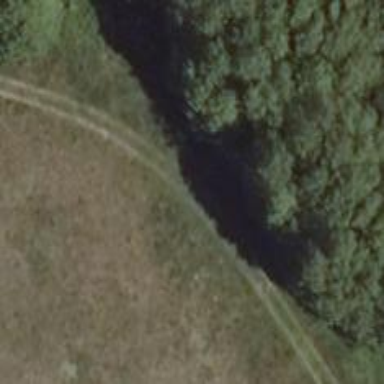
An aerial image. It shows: Grassy track with grade 5 track type.